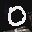
Label: 0